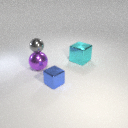
large cyan metal cube behind small blue metal cube